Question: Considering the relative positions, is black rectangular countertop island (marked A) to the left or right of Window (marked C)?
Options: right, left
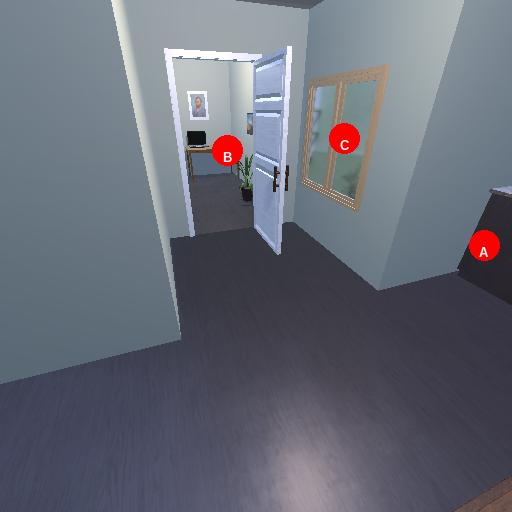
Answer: right